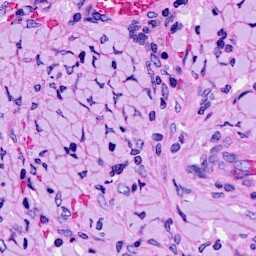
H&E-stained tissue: Ovarian